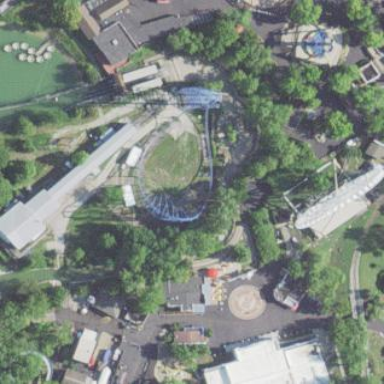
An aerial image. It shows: Attraction that is roller coaster. It is popular tourism spot.